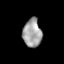
Tissue: lung
Cell type: Others
Senescence score: 0.171
Nuclear area (px): 517
Mean DAPI intensity: 161.126